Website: crate-barrel
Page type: receipt
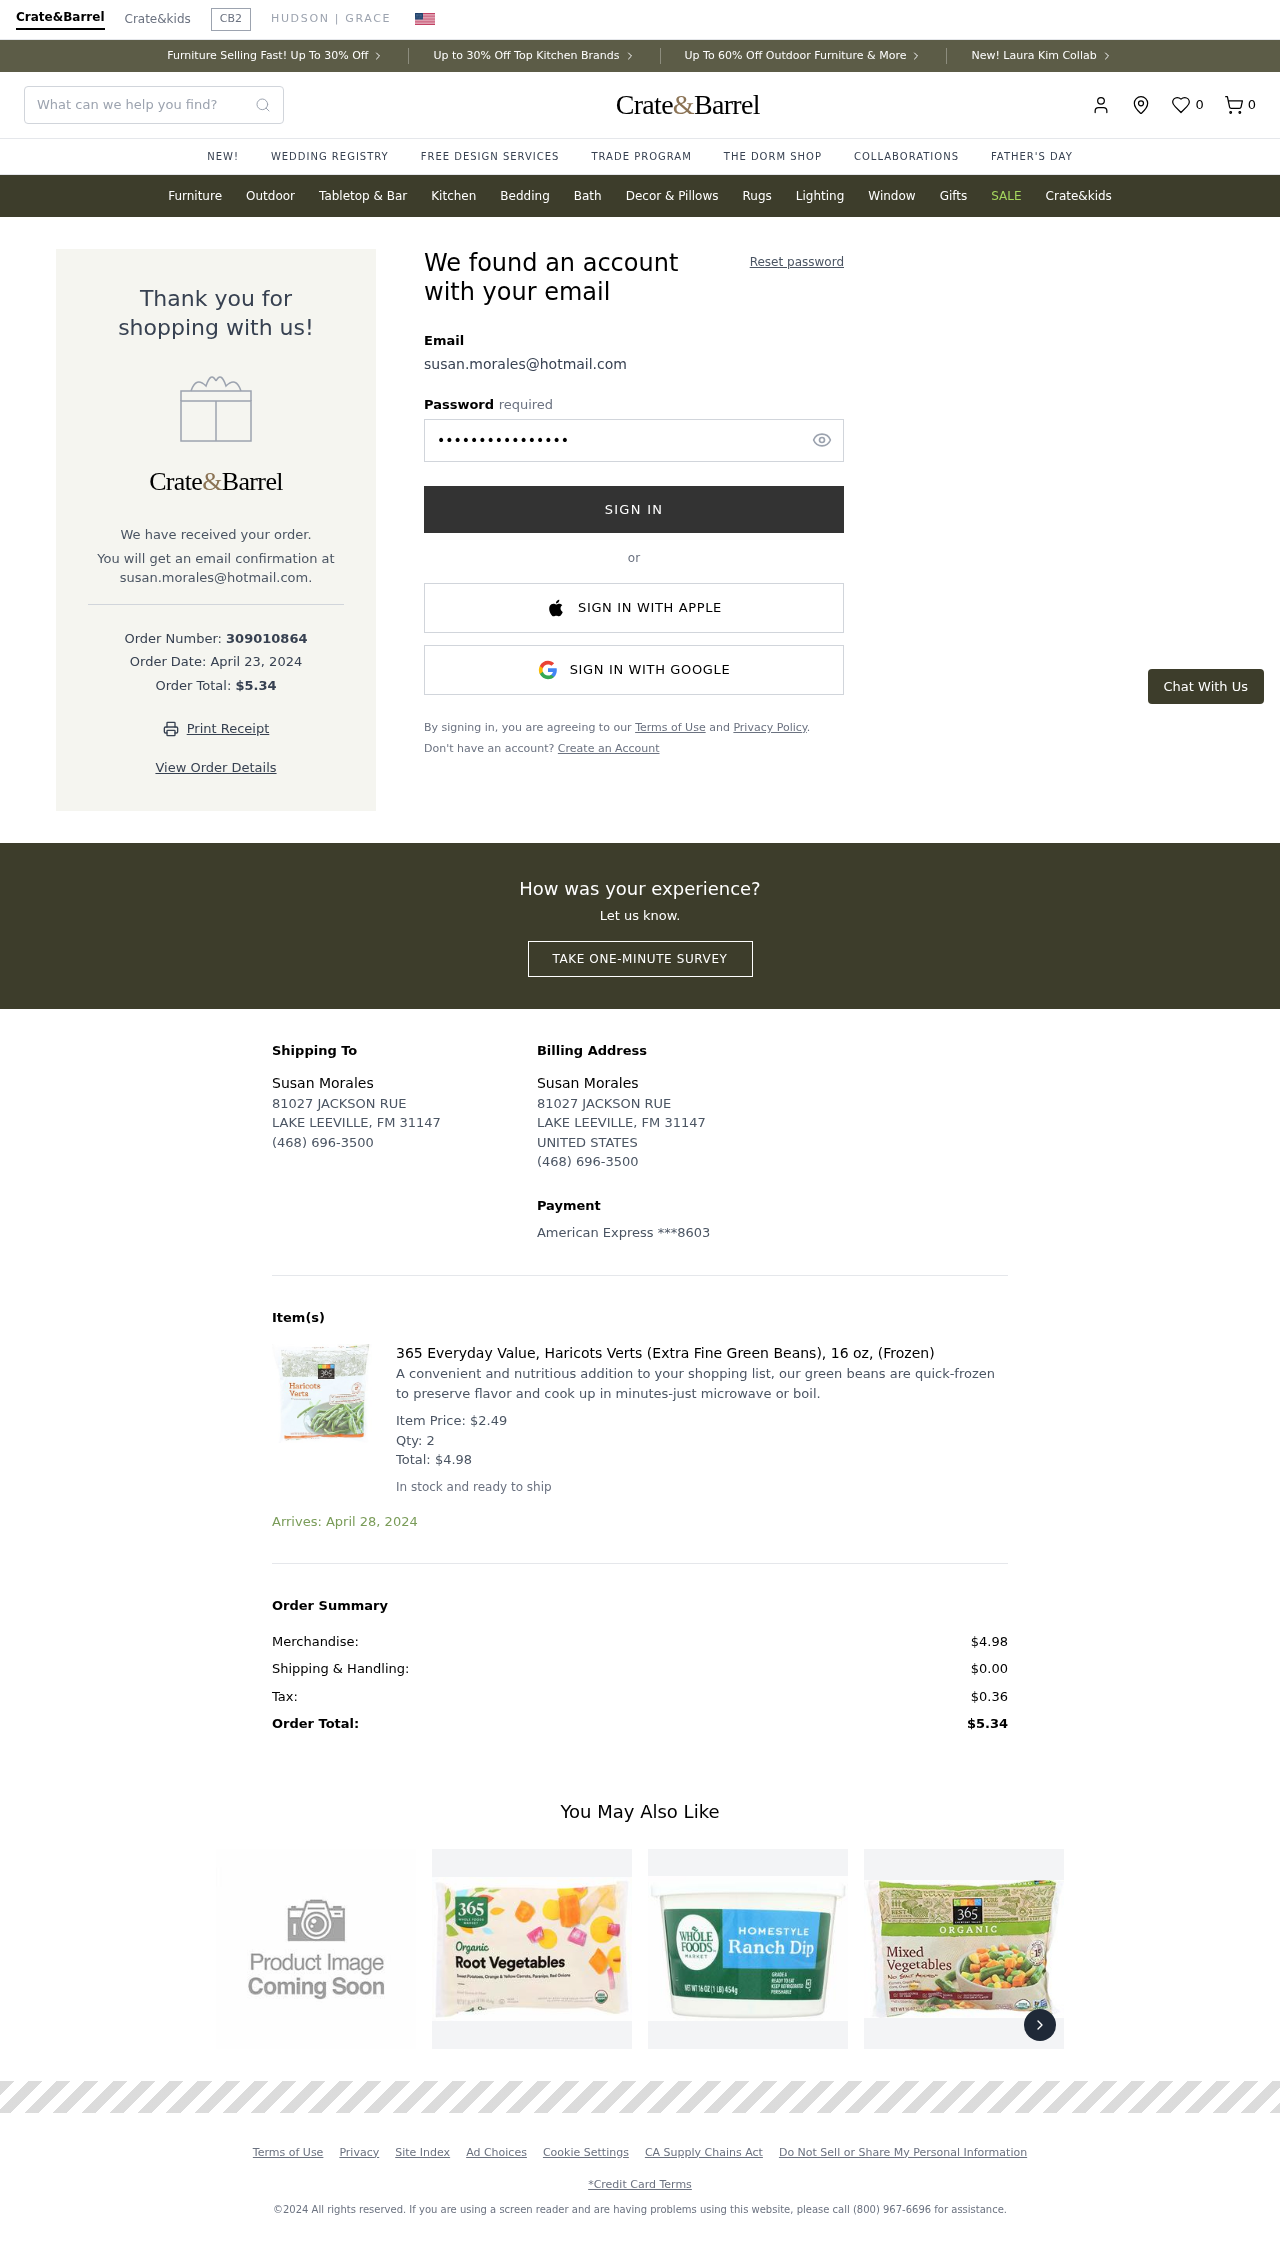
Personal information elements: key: PII_CARD_LAST4
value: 8603
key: PII_CARD_TYPE
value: American Express
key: PII_COUNTRY
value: UNITED STATES
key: PII_EMAIL
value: susan.morales@hotmail.com
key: PII_FULLNAME
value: Susan Morales
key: PII_STREET
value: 81027 JACKSON RUE
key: PII_EMAIL2
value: susan.morales@hotmail.com
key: PII_CITY_STATE_ZIP
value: LAKE LEEVILLE, FM 31147
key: PII_PHONE
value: (468) 696-3500
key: PII_FULLNAME2
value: Susan Morales
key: PII_STREET2
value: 81027 JACKSON RUE
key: PII_POSTCODE
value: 31147
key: PII_STATE_ABBR
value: FM
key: PII_STATE
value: FM
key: PII_POSTCODE_FULL
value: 31147
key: PII_POSTCODE_NUMERIC
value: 31147
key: PII_PHONE2
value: (468) 696-3500
Product elements: key: PRODUCT1_DESC
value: A convenient and nutritious addition to your shopping list, our green beans are quick-frozen to preserve flavor and cook up in minutes-just microwave or boil.
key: PRODUCT1_NAME
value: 365 Everyday Value, Haricots Verts (Extra Fine Green Beans), 16 oz, (Frozen)
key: PRODUCT1_PRICE
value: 2.49
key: PRODUCT1_QUANTITY
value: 2
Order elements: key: ORDER_NUM_ITEMS
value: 0
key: ORDER_ID
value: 309010864
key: ORDER_DATE
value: April 23, 2024
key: ORDER_TOTAL
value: $5.34
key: ORDER_ITEM_TOTAL
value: $4.98
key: ORDER_DELIVERY_DATE
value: Arrives: April 28, 2024
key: ORDER_SUBTOTAL
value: $4.98
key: ORDER_SHIPPING_COST
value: $0.00
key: ORDER_TAX
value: $0.36
Search elements: key: HEADER_SEARCH
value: What can we help you find?
Other elements: key: FAVORITES_COUNT
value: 0